Question:
I am looking to set up this order form on my website for ordering Printing Packages. All its required to do is add up the total price for the customer and send the order in an email to our Printer. No invoicing or checkout required.
What would be the best way to approach this to avoid complexity? Javascript? Or is there another language/tools that would be better suited?
The website is written in php.
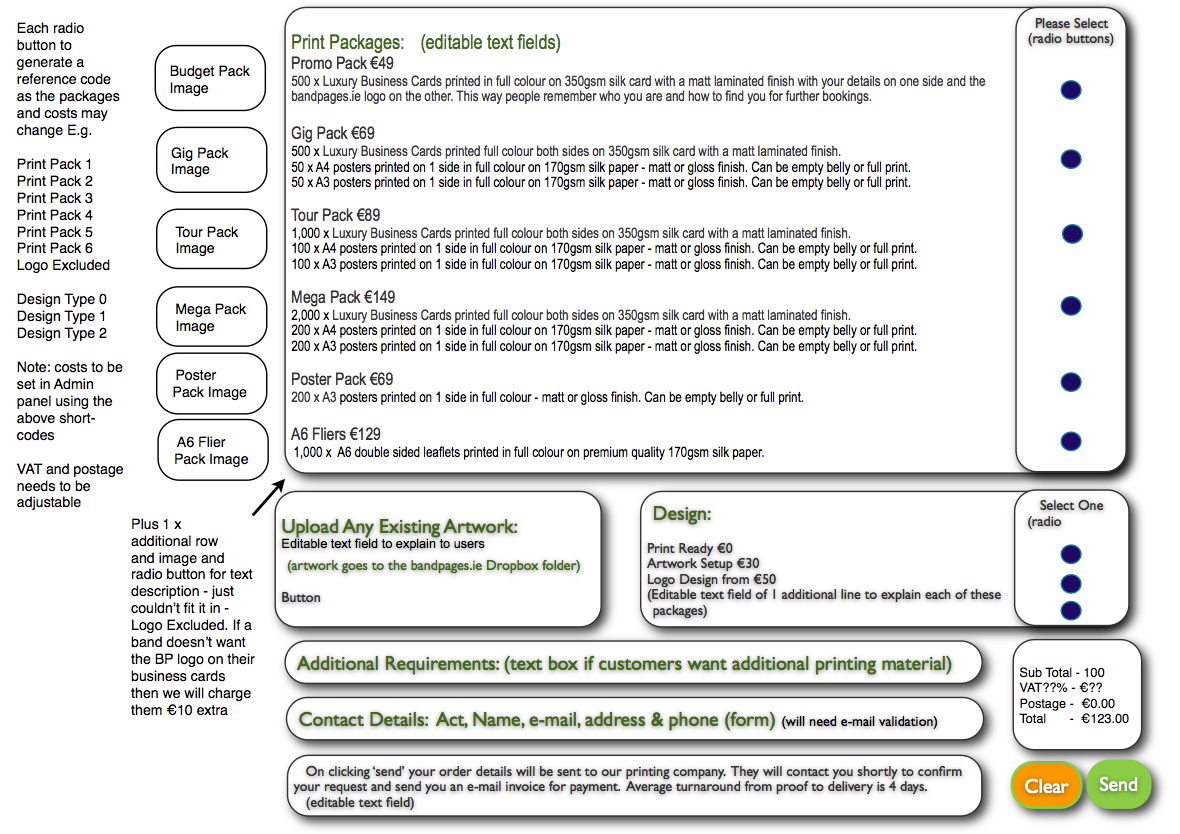
Answer: As far as updating the pricing columns you'll want to do that in javascript. A quick google search found <URL> forum thread about updating price columns.
After Send though you should verify all line items and pricing server side with php to verify that price total is sane. You'll need to send the email via PHP as well. Theres numerous pear modules for sending mail.
I like to use Smarty to templatize any emails I'm sending. This is up to you though.